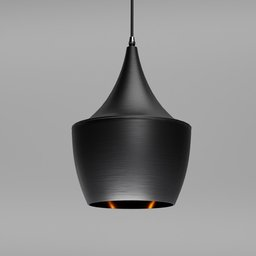
Label: lighting